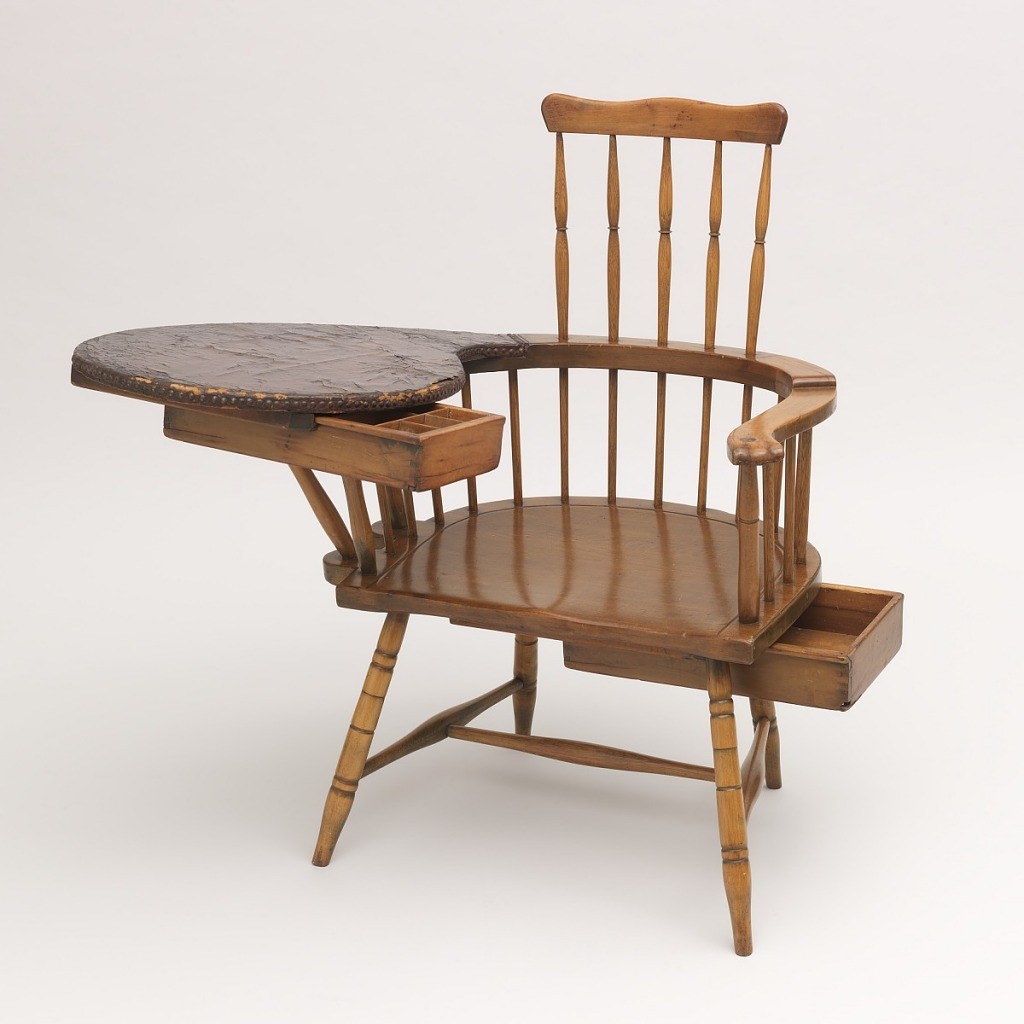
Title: Writing-arm Windsor Chair
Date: early 19th century
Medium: ash, maple, and beech woods, leather; brass
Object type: writing chair
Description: Small comb-back of five spindles. Right arm terminating in large ovate writing surface supported by two turned braces and covered with red leather; left arm is knuckled. Arm assembly rests on two turned seventeen spindles. Broad slightly dished seat supported by four turned legs joined by H system of turned stretchers; drawers under writing arm and seat.